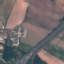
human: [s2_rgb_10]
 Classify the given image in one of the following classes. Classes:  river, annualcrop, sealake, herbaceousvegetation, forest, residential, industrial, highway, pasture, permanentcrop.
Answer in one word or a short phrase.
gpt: Highway